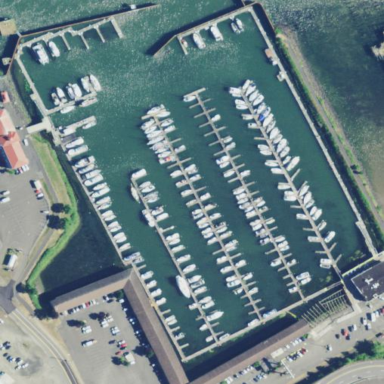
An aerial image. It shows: Marina on leisure land.